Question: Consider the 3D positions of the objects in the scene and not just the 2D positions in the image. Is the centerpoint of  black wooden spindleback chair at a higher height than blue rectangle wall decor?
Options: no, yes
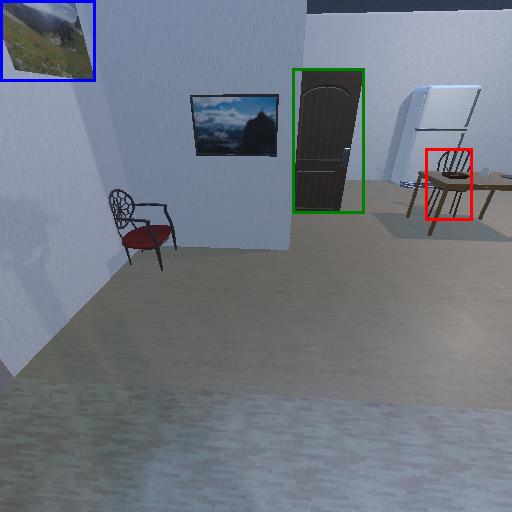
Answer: no